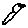
Label: bird